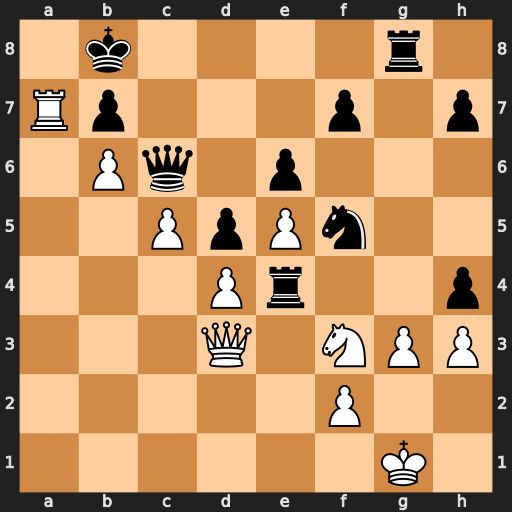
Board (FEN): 1k4r1/Rp3p1p/1Pq1p3/2PpPn2/3Pr2p/3Q1NPP/5P2/6K1
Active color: w
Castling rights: -
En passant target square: -
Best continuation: Qa3 Rxg3+ fxg3